Field crop: tomato
Growth stage: 1
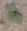
Species: solanum